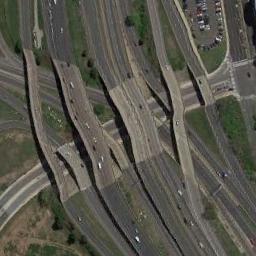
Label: overpass